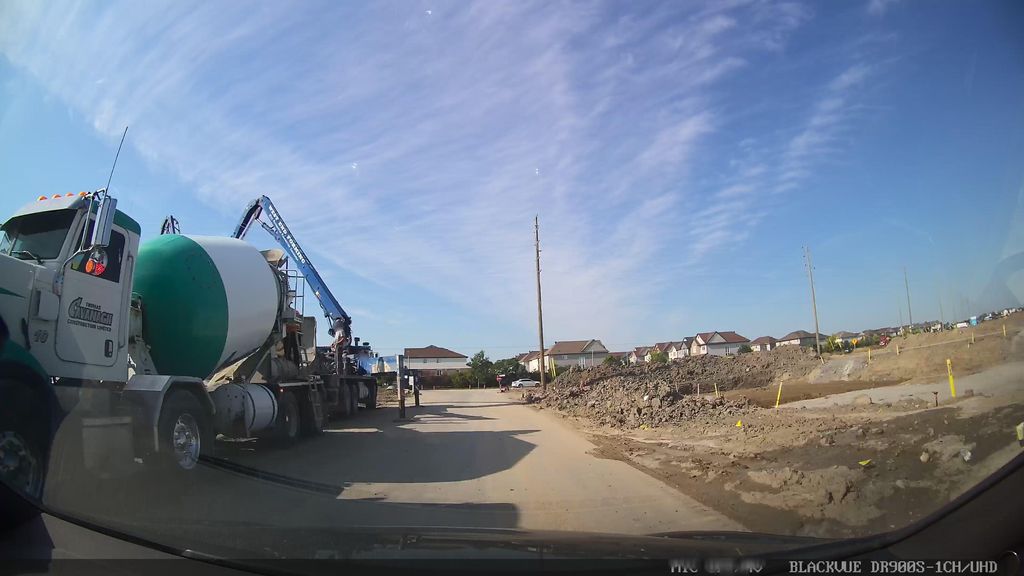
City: ottawa-gatineau